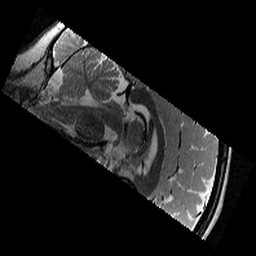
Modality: T2w
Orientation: sagittal
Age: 9
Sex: female
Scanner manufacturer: siemens
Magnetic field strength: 3 T
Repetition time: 9.23 s
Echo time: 0.067 s